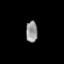
Tissue: lung
Cell type: Endothelial cells
Senescence score: 0.6849
Nuclear area (px): 237
Mean DAPI intensity: 149.278